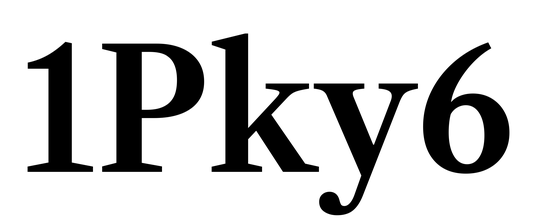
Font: LibreCaslonText_SemiBold